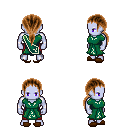
a pixel art fantasy rpg character, male body template, dark elf, purple skin, sash dress, red pants, brown ponytail hairstyle, brown slippers, four views (front, back, left, right), 2x2 character sprite sheet, small pixel art, hard edges, no anti-aliasing